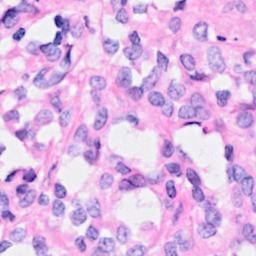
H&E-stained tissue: Breast